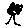
Label: tree